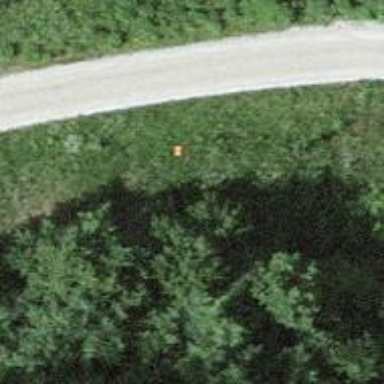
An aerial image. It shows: Orange aerial marker attached to support pole.